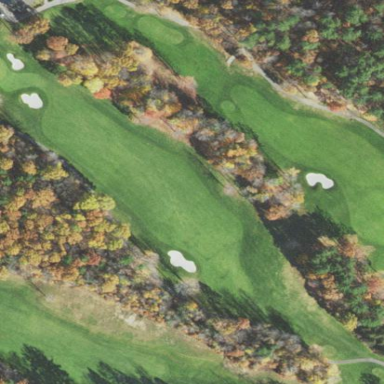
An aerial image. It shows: Rough grass surface in golf course setting.